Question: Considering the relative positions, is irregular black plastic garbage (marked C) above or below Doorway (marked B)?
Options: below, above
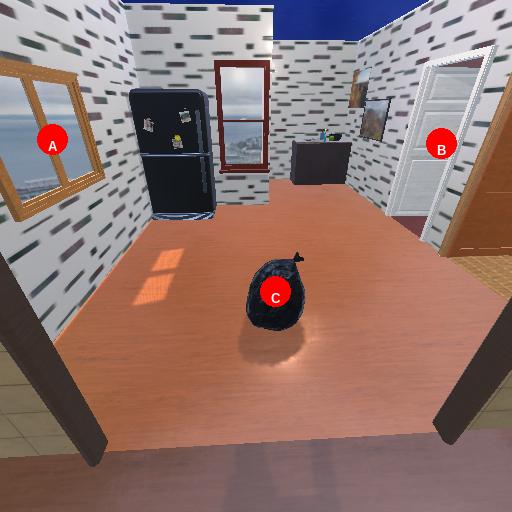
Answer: below